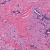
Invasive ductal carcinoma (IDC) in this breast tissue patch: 0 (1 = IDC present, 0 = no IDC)